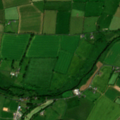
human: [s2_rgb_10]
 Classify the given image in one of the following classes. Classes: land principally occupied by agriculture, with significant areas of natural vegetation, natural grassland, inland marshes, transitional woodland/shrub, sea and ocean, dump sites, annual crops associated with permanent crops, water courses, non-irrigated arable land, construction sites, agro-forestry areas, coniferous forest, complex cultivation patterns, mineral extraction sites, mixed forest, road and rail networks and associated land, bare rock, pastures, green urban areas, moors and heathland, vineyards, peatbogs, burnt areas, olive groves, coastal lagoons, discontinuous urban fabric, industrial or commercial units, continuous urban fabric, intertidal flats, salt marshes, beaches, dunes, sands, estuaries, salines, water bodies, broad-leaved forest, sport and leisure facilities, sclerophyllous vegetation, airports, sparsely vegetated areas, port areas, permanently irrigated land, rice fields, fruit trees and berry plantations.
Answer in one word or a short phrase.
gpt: non-irrigated arable land, pastures